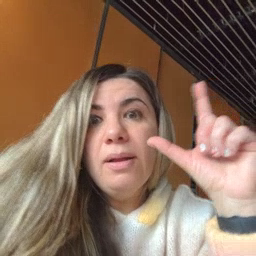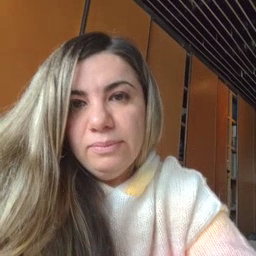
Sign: awake